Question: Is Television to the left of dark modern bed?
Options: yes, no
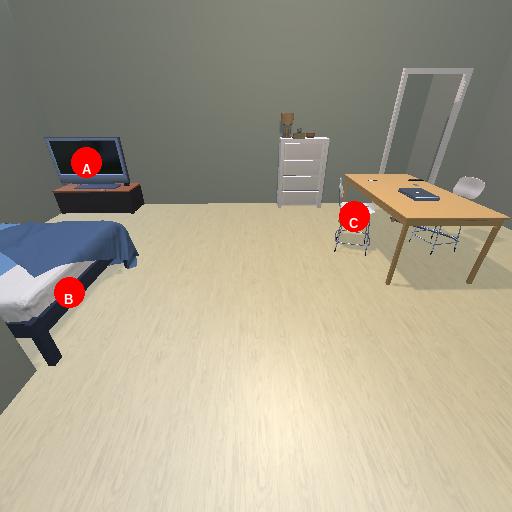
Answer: yes